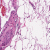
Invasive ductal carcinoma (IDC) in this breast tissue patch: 0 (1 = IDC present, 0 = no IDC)